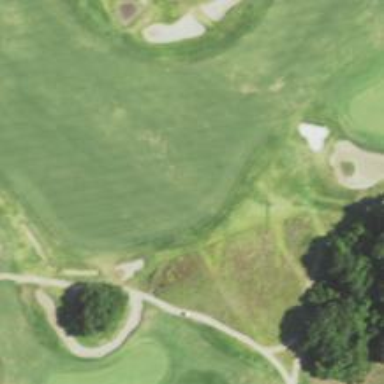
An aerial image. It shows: Golf hole.